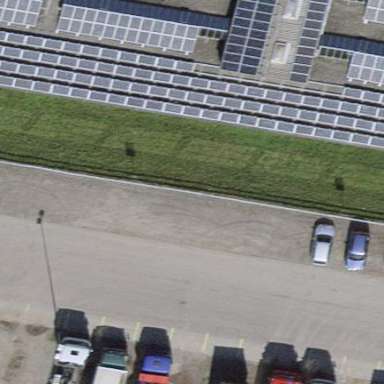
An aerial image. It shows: Solar power generator with photovoltaic panels.